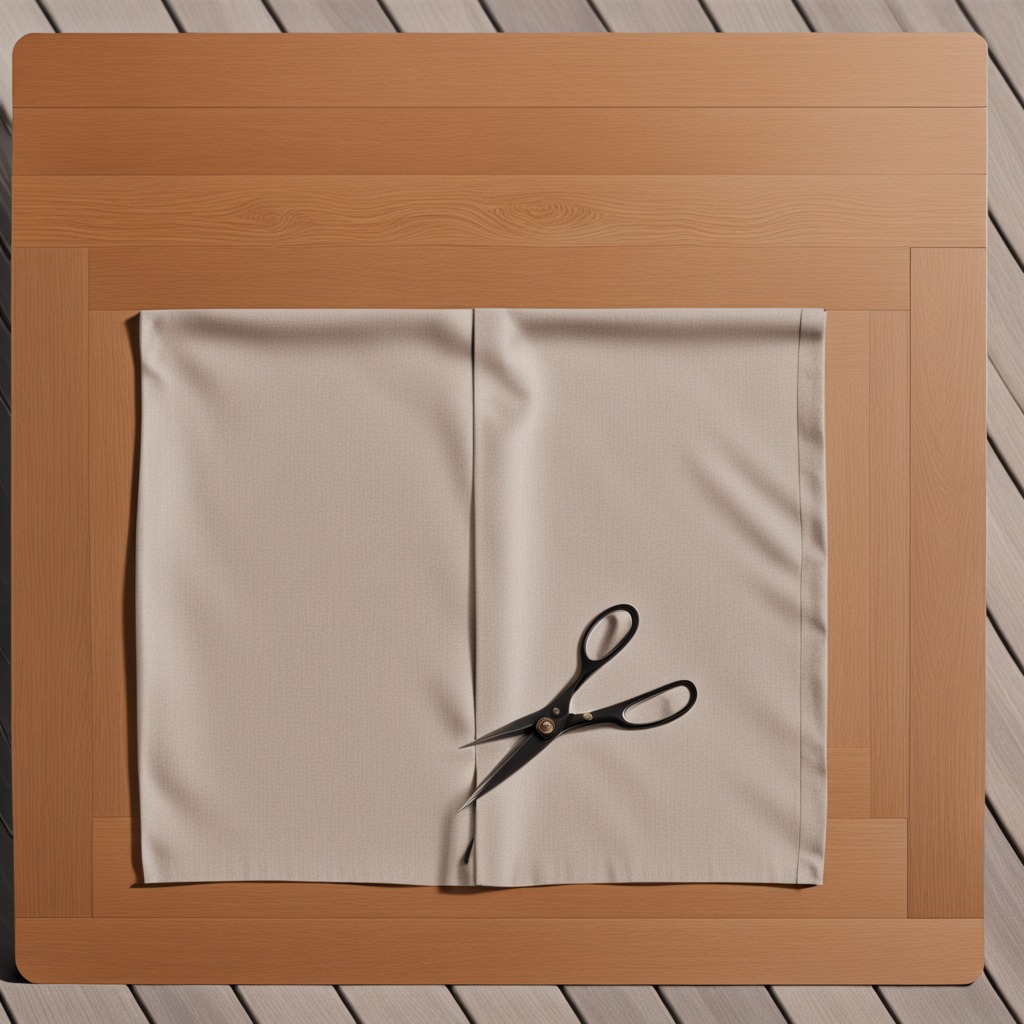
A scissor lies on the wooden table.